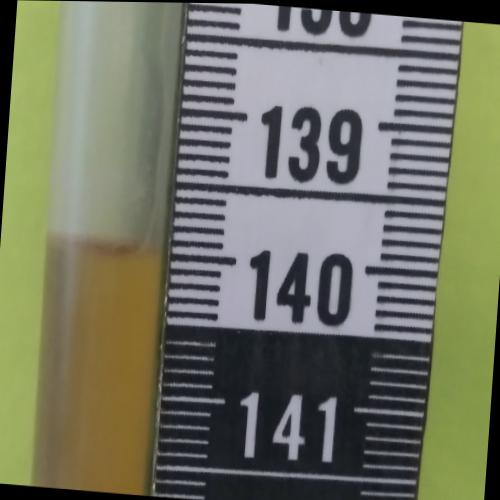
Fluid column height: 140.0 cm